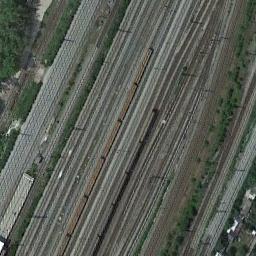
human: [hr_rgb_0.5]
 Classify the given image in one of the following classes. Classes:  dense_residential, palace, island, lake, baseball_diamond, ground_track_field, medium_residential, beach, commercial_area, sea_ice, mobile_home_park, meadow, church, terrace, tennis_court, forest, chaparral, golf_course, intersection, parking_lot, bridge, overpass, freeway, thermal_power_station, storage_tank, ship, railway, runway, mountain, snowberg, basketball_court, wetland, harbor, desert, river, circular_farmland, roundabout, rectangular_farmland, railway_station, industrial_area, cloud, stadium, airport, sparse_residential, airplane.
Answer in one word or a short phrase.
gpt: railway